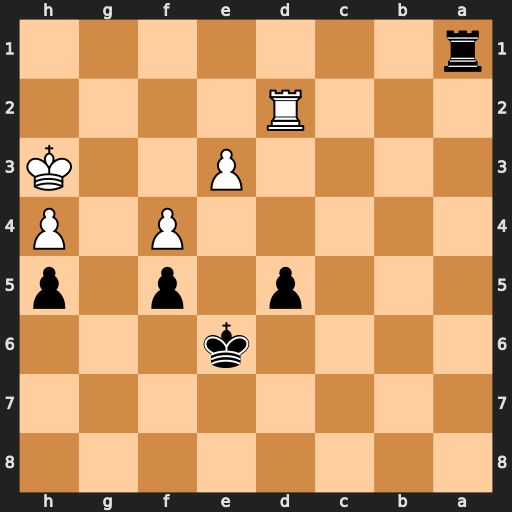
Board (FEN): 8/8/4k3/3p1p1p/5P1P/4P2K/3R4/r7
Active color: b
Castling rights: -
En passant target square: -
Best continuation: Ra3 Kg3 Rxe3+ Kf2 Re4